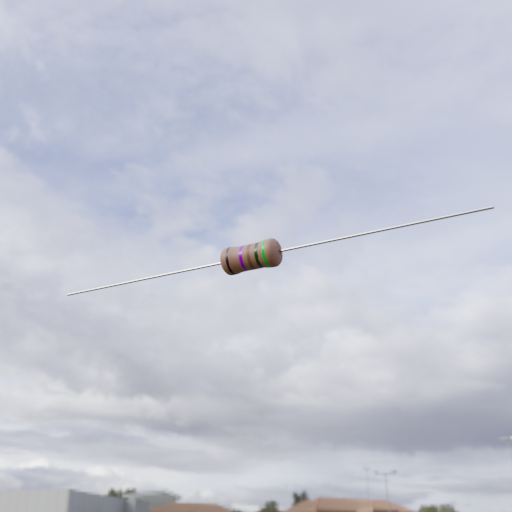
Resistor colour bands (in order): black, violet, brown, black, green